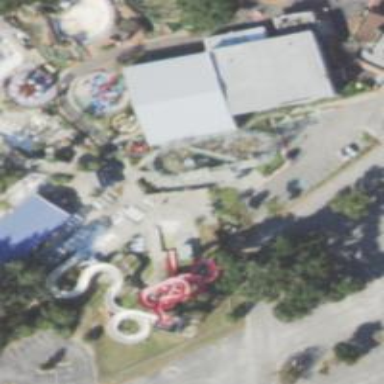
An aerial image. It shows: Water slide attraction.